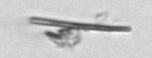
Label: fiber_TAG_external_detritus